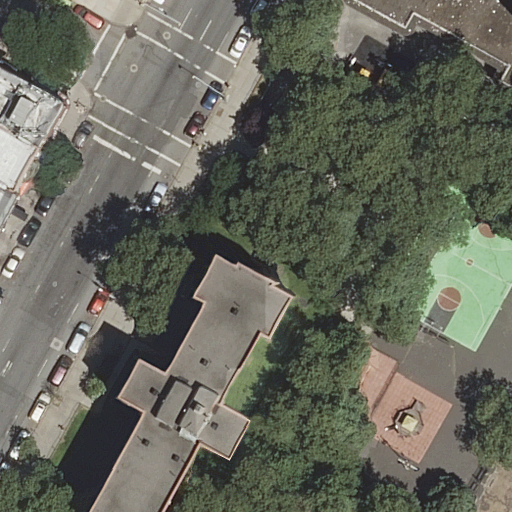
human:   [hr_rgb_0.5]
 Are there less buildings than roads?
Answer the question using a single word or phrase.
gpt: yes

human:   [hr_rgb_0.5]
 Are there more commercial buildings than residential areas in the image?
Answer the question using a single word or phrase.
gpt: no

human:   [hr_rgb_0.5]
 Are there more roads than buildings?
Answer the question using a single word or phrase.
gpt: yes

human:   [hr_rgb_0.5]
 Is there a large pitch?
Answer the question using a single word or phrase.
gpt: yes

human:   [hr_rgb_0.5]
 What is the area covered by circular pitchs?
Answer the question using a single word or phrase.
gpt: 0m2

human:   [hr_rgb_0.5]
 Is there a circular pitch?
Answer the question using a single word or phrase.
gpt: no

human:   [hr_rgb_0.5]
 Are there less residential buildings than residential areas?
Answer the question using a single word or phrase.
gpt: no

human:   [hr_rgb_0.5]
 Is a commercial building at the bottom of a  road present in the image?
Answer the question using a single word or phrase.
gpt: no

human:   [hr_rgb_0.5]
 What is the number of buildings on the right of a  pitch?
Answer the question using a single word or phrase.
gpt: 0

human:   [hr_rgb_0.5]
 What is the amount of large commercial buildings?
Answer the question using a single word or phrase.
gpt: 0

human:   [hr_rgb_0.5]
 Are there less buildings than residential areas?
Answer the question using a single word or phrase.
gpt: no

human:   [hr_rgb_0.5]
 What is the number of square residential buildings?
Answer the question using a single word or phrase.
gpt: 0

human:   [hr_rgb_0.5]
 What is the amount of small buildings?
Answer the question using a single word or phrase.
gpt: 1

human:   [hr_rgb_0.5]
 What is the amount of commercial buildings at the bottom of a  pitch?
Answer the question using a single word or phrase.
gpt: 0

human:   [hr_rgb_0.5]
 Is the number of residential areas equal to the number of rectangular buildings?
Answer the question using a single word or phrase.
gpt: no

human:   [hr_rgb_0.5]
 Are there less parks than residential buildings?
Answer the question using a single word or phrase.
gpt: yes

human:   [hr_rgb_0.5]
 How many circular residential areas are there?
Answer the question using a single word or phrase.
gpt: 0

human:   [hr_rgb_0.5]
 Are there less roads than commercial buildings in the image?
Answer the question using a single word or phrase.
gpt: no

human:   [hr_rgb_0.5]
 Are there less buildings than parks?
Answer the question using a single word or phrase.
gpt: no

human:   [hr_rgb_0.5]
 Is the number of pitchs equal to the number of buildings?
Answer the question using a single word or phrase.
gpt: no

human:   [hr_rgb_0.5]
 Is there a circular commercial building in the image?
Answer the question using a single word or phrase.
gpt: no

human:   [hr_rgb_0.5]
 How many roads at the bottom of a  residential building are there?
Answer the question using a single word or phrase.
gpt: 10

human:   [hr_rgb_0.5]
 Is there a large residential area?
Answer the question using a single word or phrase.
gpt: yes

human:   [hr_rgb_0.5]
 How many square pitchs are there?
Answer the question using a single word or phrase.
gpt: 0

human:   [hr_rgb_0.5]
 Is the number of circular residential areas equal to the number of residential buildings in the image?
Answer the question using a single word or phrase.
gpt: no

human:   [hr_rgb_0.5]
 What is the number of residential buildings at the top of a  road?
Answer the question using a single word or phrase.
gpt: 4

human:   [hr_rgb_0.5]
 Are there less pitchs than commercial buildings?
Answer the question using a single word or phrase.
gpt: no

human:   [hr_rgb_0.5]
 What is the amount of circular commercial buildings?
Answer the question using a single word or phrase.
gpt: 0

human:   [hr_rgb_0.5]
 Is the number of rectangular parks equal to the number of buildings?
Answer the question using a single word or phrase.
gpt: no

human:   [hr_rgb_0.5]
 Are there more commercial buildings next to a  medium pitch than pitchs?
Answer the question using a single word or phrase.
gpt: no

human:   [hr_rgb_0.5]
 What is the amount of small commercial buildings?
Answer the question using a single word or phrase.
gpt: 0

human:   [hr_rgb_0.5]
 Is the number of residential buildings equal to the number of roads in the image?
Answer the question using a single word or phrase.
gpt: no

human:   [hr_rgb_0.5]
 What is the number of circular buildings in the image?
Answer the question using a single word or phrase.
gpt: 0

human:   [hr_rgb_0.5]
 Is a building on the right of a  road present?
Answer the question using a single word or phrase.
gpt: yes

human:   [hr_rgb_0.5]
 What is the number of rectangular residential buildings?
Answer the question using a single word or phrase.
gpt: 2

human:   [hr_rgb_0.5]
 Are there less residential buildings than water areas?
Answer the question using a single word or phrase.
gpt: no

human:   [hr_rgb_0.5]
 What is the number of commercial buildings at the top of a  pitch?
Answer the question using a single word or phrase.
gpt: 0

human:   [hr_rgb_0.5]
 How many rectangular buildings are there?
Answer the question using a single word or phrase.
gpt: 2

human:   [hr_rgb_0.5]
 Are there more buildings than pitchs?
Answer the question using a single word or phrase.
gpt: yes

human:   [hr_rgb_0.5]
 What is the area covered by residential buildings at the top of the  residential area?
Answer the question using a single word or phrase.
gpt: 938m2

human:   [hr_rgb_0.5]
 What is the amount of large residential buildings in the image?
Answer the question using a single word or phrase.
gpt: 1

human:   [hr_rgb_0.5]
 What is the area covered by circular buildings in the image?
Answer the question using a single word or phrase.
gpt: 0m2